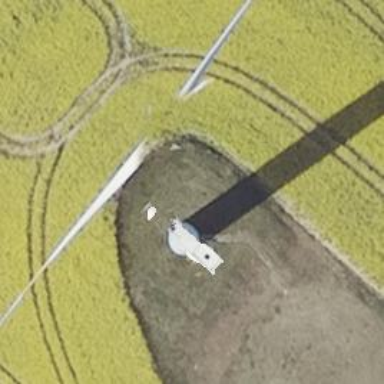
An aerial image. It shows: Wind generator powered by Vestas horizontal axis wind turbine.